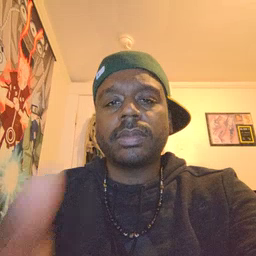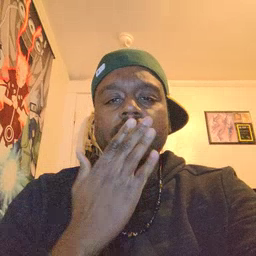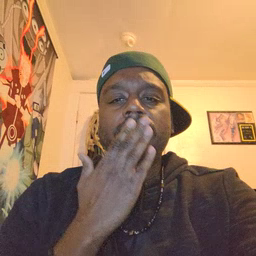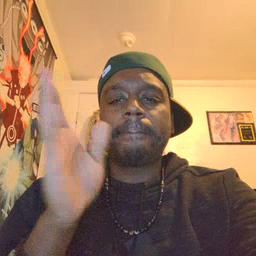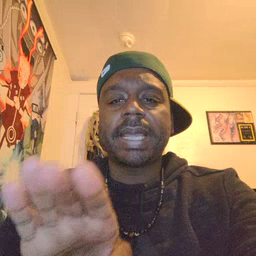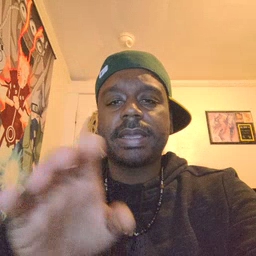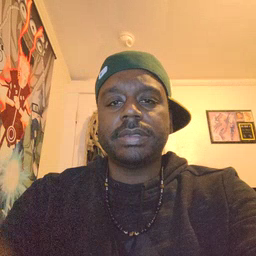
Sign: bad